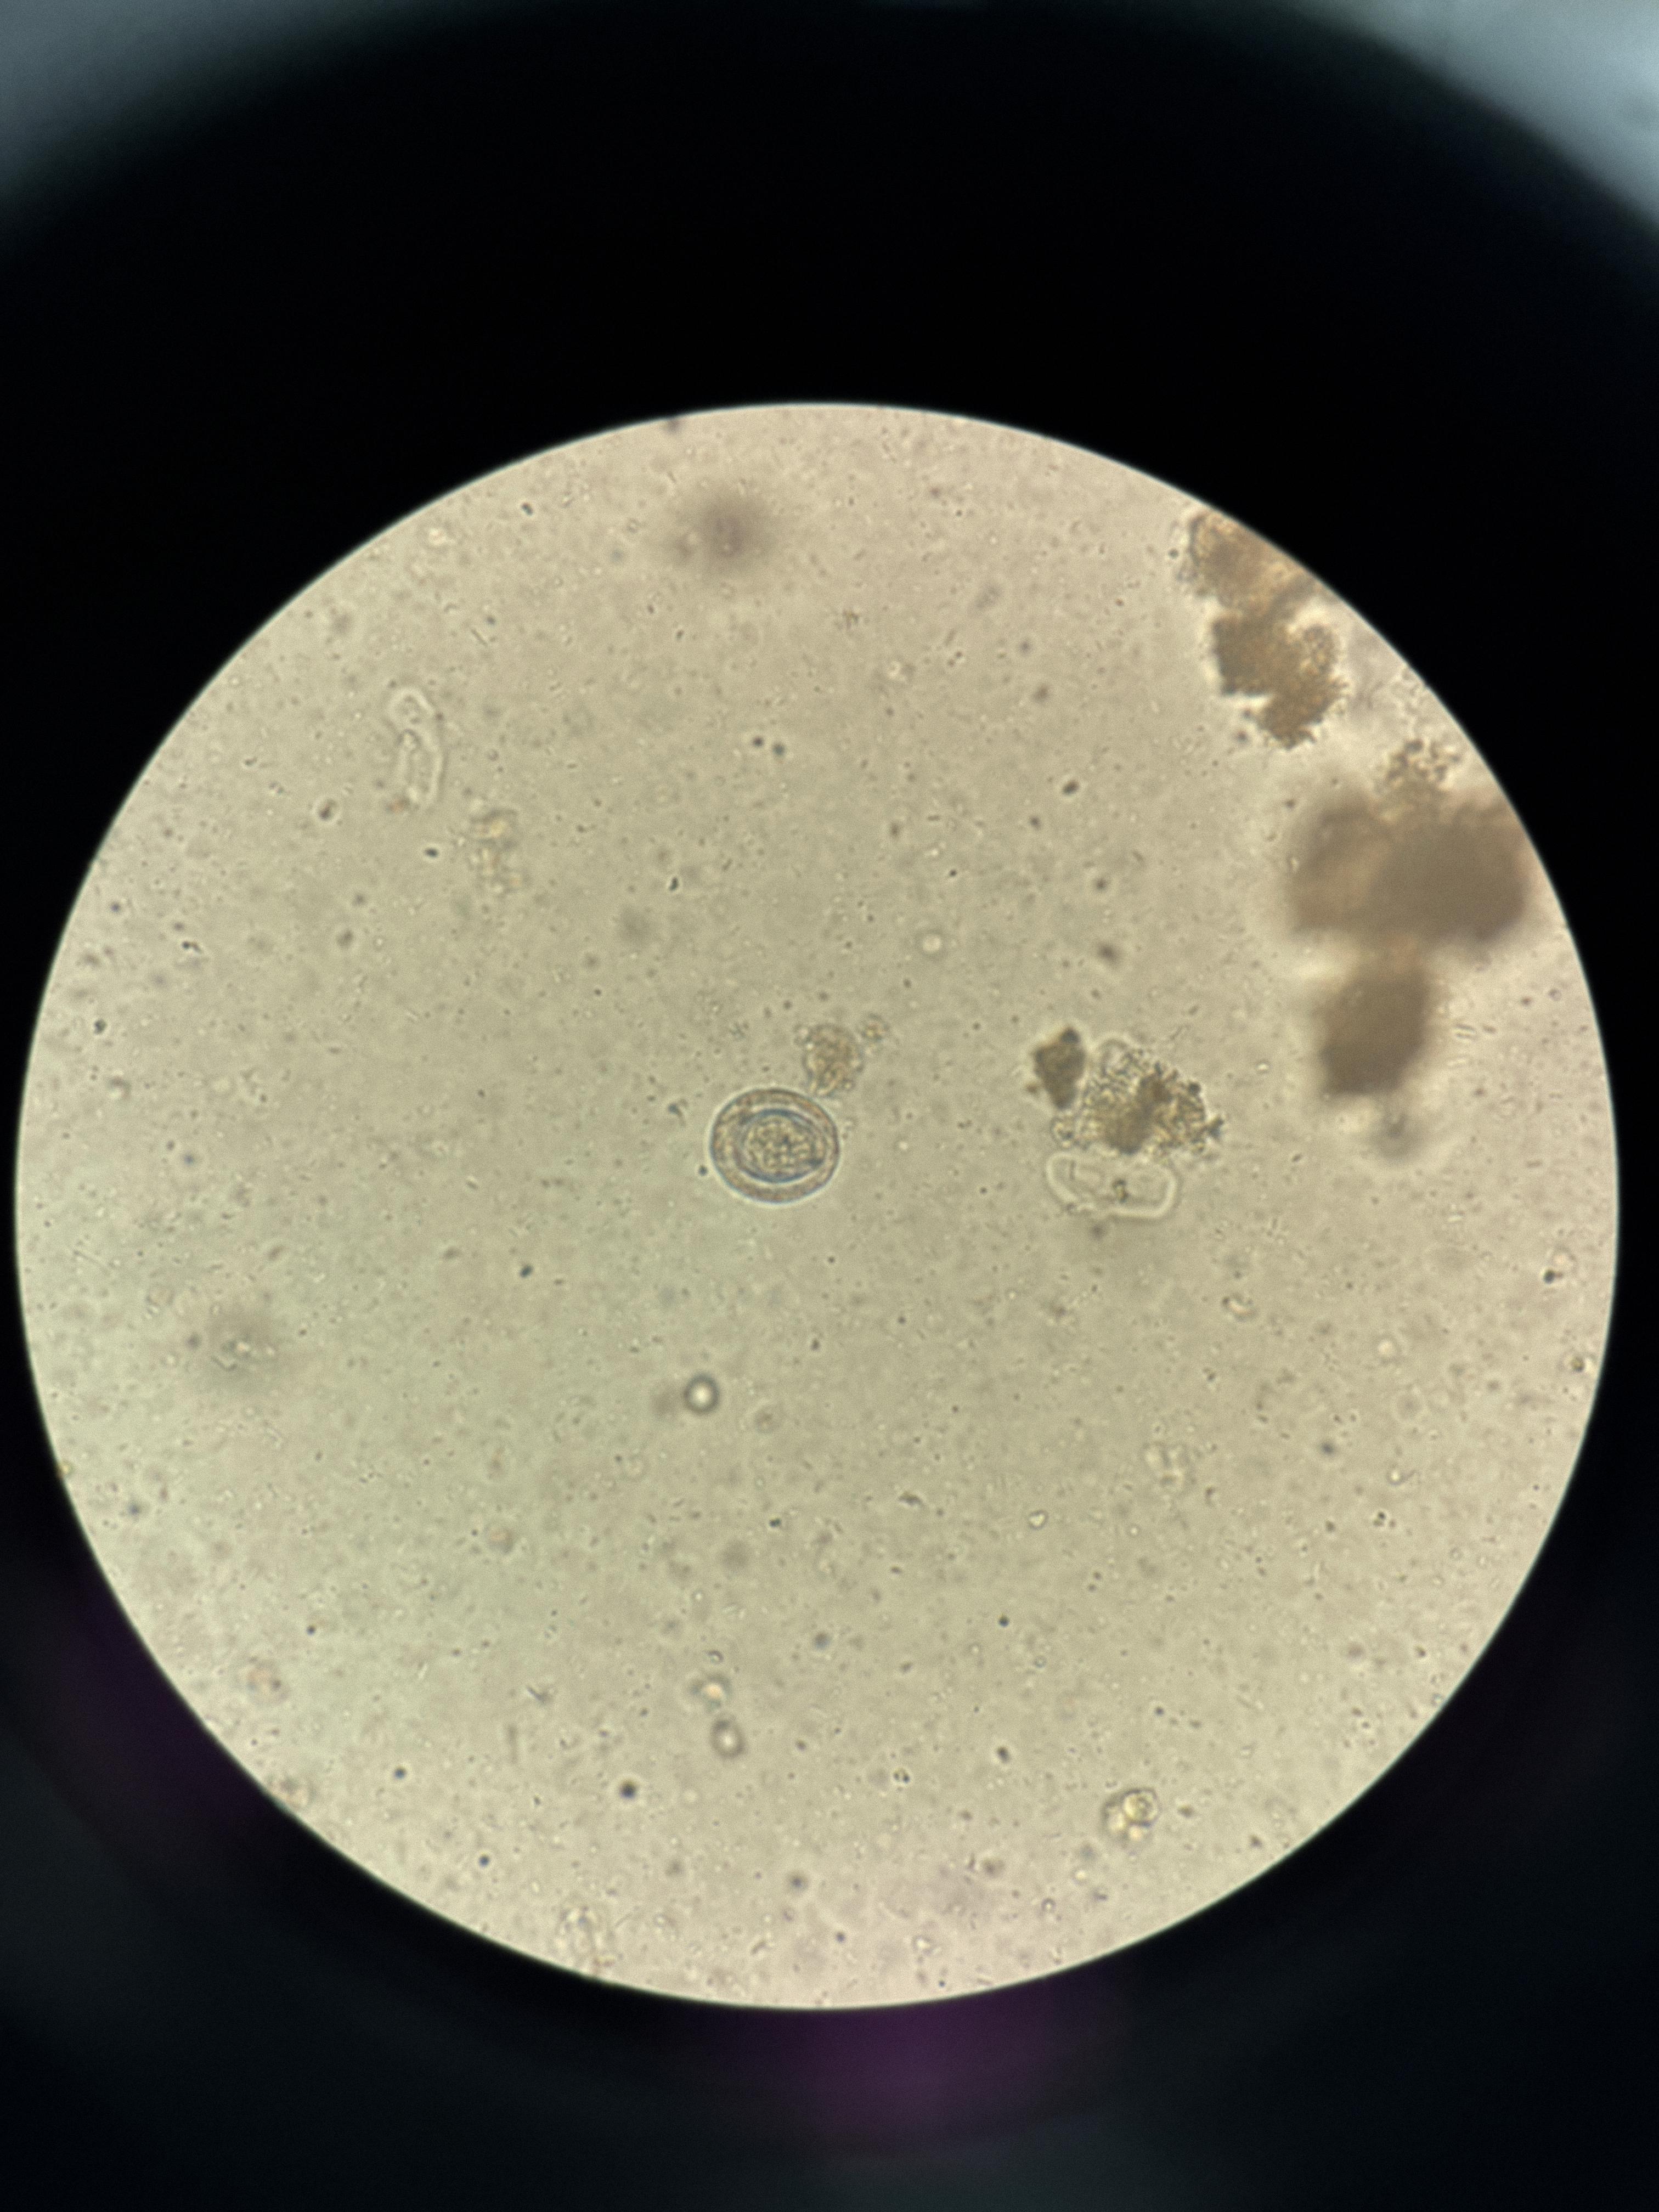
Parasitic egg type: Hymenolepis nana